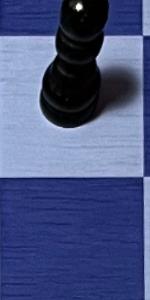
Label: Empty